Question: I have three uitableviews with navigational controller. Each tableview is populated by arrays through JSON. In mySQL table i have categories, then items such as City and then more details about the city. A user can be able to select a city and get the list of the cities plus the photos of that city, but I want that when they click that city, they should be able to see more information such as; names of the towns, and when they click any name of the town, it should bring them train times, buses times and taxis, which will further give the details of each.
'''
-(void)dataRetrieveMethod
{
NSURL *url=[NSURL URLWithString:urlRetieval];
NSData *data= [NSData dataWithContentsOfURL:url];
json = [NSJSONSerialization JSONObjectWithData:data options:kNilOptions error:Nil];
//instantiate arrays to hold data
citiesArray=[[NSMutableArray alloc] init];
for (int i=0; i<json.count; i++)
{
NSString *ids = [[json objectAtIndex:i] objectForKey:@"id"];
NSString *cityName = [[json objectAtIndex:i] objectForKey:@"cityName"];
City *myCity=[[City alloc] initWithCityID:ids CityName:cityName ];
[citiesArray addObject:myCity];
}
[self.myTableView reloadData];
}
'''
This gives me the list of cities
how do i also store and retrieve the names of the town so that i can have something like this
LONDON ------- [[Stratford] [.......trains
......buses
......taxi]]
-------- [[Mile End] .......trains
......buses
......taxi]
---------[[Leyton] .......trains
......buses
......taxi]

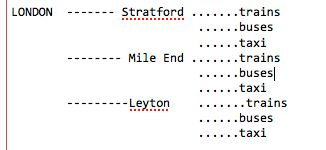
Answer: '''
try it use NSDictionary under given formate
{
milestones = ( (2,3,4),(13,12));
versions = ((2,3,4),(13,12));
},
example
NSArray *cities=[[NSArray alloc] initWithObjects:@"trins",@"buss",@"taxi" ,nil];
NSDictionary *towensdict=[[NSDictionary alloc] initWithObjectsAndKeys:cities,@"stratford",cities,@"mile end",cities,@"leyton", nil];
NSLog(@"cititedict:%@",towensdict);
NSDictionary *cities1=[[NSDictionary alloc] initWithObjectsAndKeys:towensdict,@"LONDON", nil];
NSLog(@"cititedict:%@",cities1);
'''